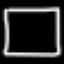
Label: square